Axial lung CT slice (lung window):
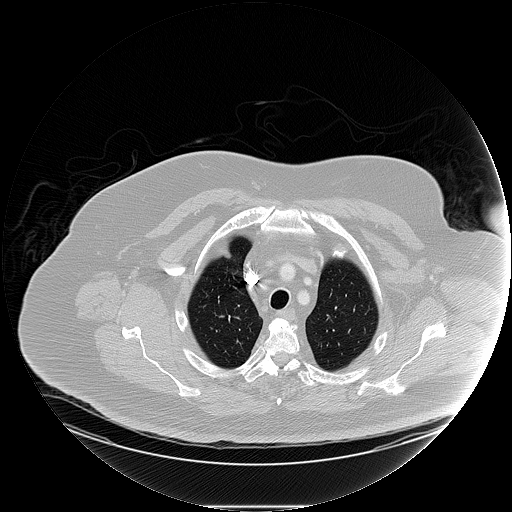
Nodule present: no